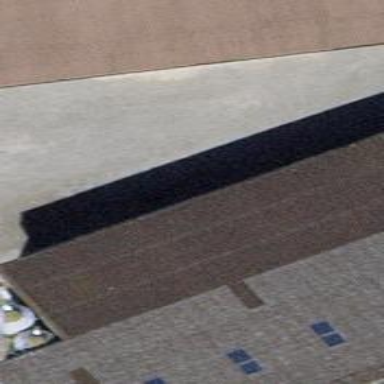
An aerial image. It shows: View of roof of building.